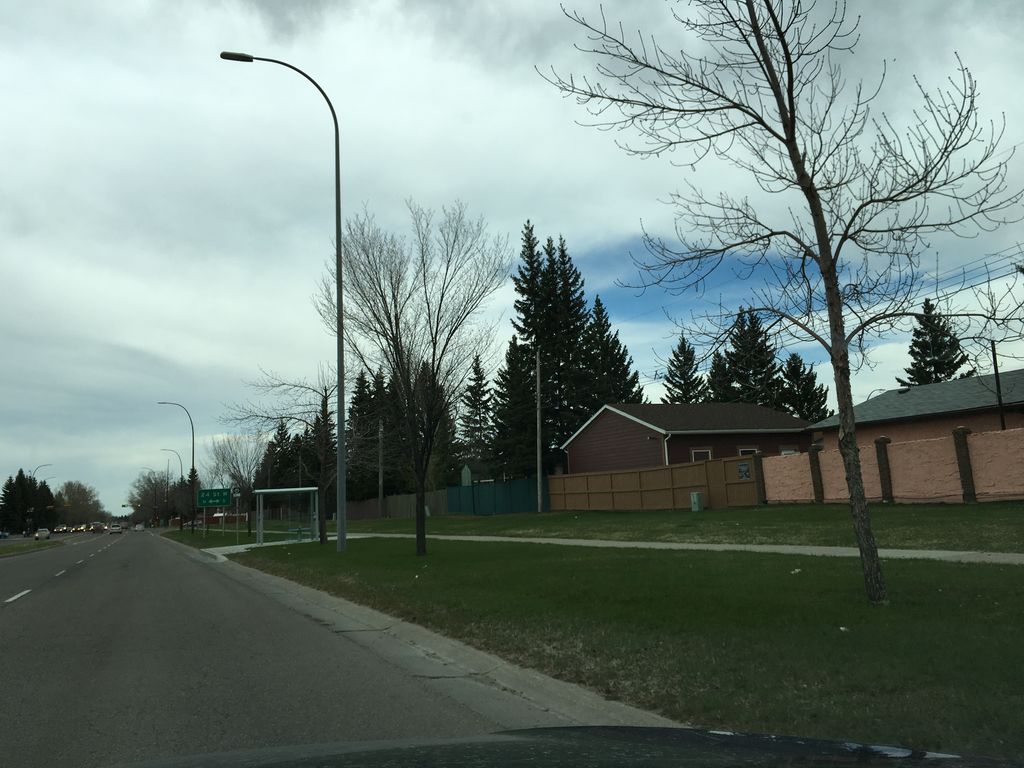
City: calgary